Question: I'm trying to follow the tutorial at <URL>. Initially everything seems to work:
'''
ceiroa-ltm:my_heroku_app ceiroa$ heroku create -b https://github.com/kr/heroku-buildpack-go.git
Creating glacial-badlands-6720... done, stack is cedar-14
BUILDPACK_URL=https://github.com/kr/heroku-buildpack-go.git
https://glacial-badlands-6720.herokuapp.com/ | https://git.heroku.com/glacial-badlands-6720.git
Git remote heroku added
ceiroa-ltm:my_heroku_app ceiroa$ git push heroku master
Counting objects: 10, done.
Delta compression using up to 4 threads.
Compressing objects: 100% (6/6), done.
Writing objects: 100% (10/10), 925 bytes | 0 bytes/s, done.
Total 10 (delta 0), reused 0 (delta 0)
remote: Compressing source files... done.
remote: Building source:
remote:
remote: -----> Fetching custom git buildpack... done
remote: -----> Go app detected
remote: -----> Installing go1.3.3... done
remote: -----> Running: godep go install -tags heroku ./...
remote: -----> Discovering process types
remote:
remote: -----> Compressing... done, 1.5MB
remote: -----> Launching... done, v4
remote: https://glacial-badlands-6720.herokuapp.com/ deployed to Heroku
remote:
remote: Verifying deploy... done.
To https://git.heroku.com/glacial-badlands-6720.git
* [new branch] master -> master
'''
However, no dynos are spinned:
'''
ceiroa-ltm:my_heroku_app ceiroa$ heroku ps
ceiroa-ltm:my_heroku_app ceiroa$
'''
And the app gives an error:

What am I doing wrong?
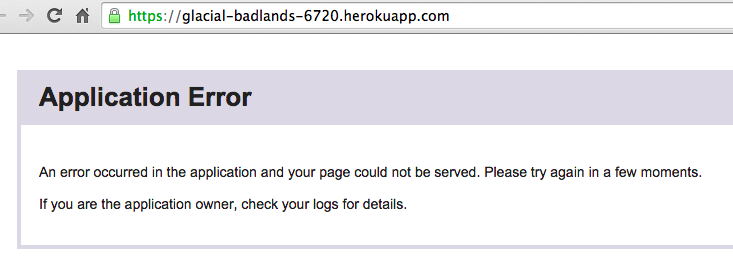
Answer: I tried a bunch of things that didn't work:
1. downgrade go version (to match the one defined in https://github.com/kr/go-heroku-example/blob/master/Godeps/Godeps.json)
2. move from default Eclipse Go structure to one without src, bin, or pkg inside project
3. use hyphens instead of underscores (for project name and in Procfile and Godeps.json)
4. define full identifier in Godeps.json
At the end and started from scratch again, creating the project from the command line instead of from Eclipse, and this worked.
From the things above, I can rule out #1 and #4 as fixes, as I'm back to using the same config I initially had.
Another thing that was throwing me off was references to ".godir" in different websites and posts. I don't know what this file used to be used for, but it doesn't seem necessary any more.
I'm going to point to Eclipse and its Go plugin as the culprits, for now.